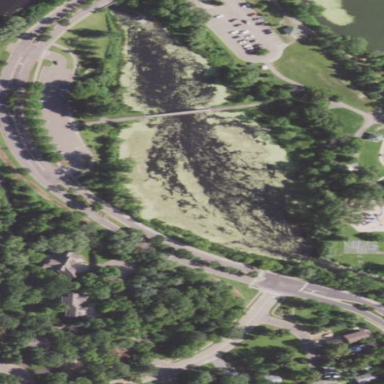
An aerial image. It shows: Park.